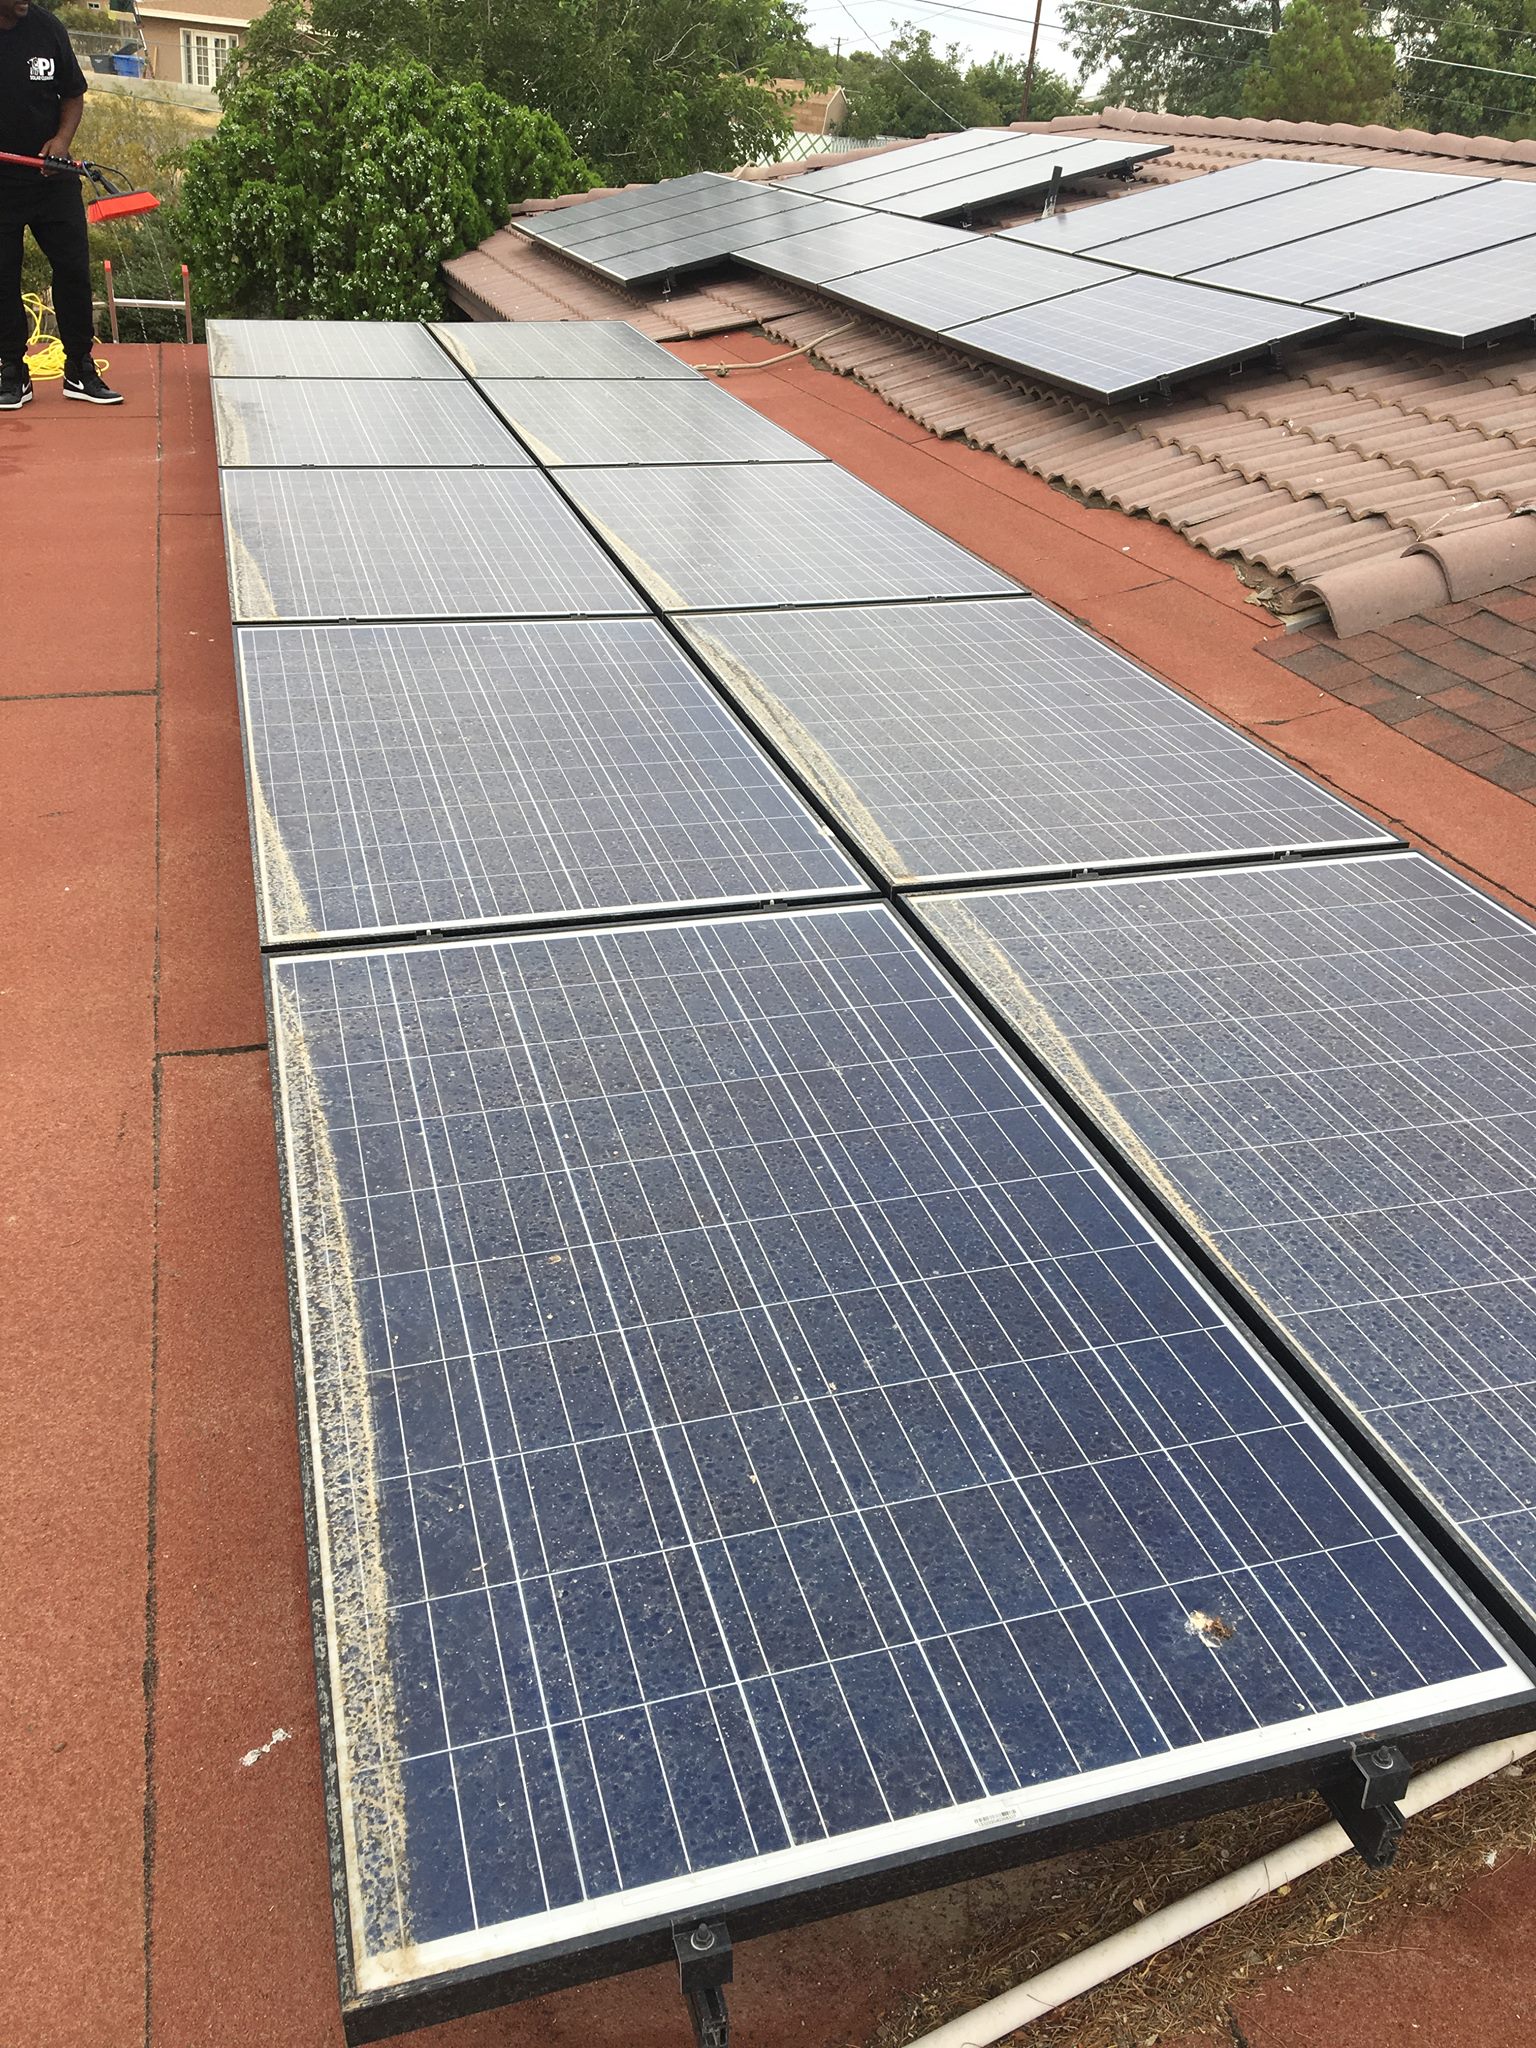
Label: Dusty